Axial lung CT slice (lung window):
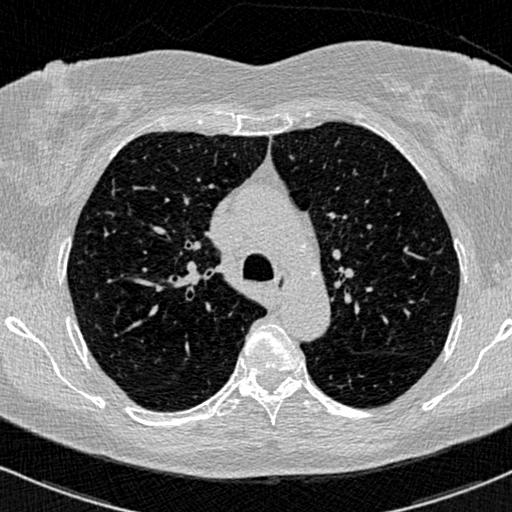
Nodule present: no